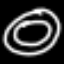
Label: donut